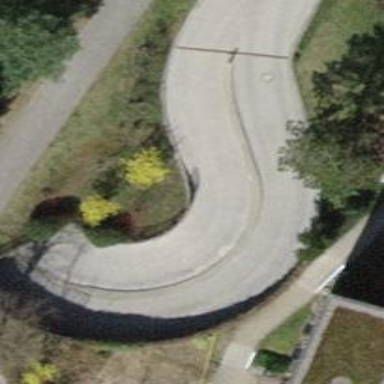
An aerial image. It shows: Concrete driveway designated as service road.